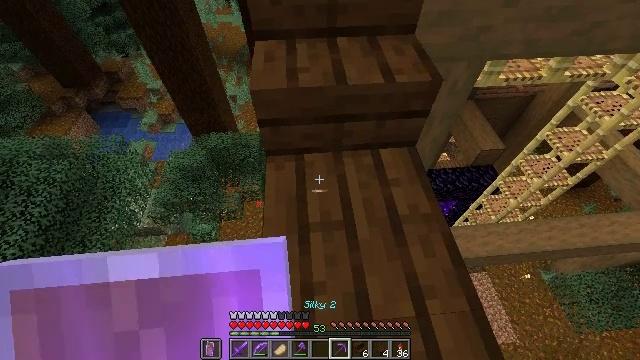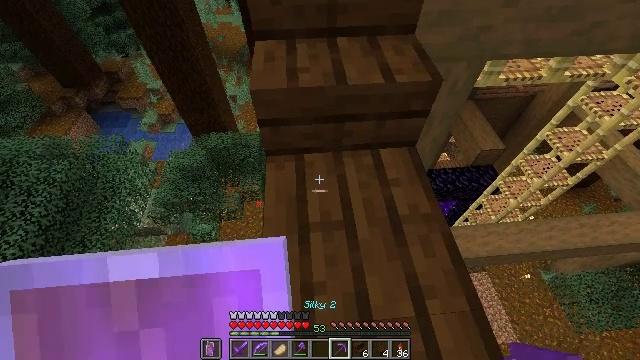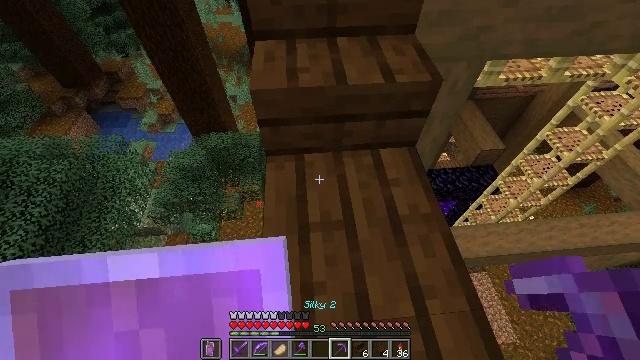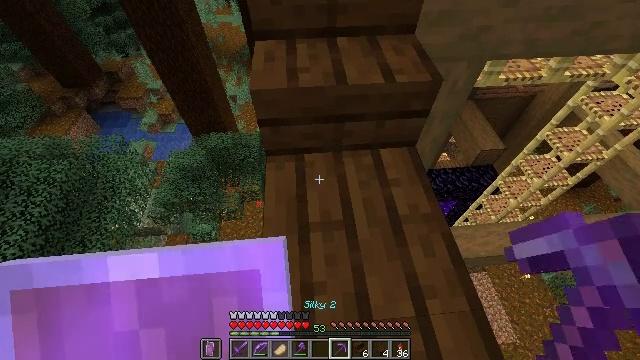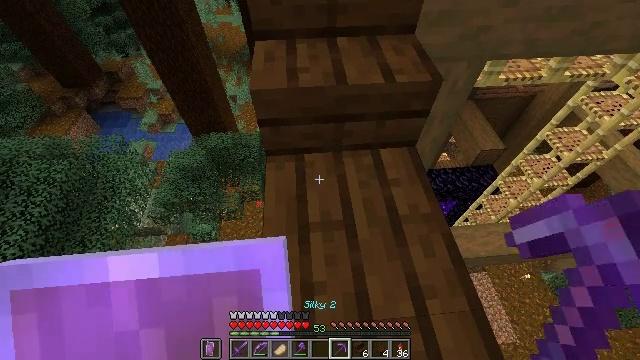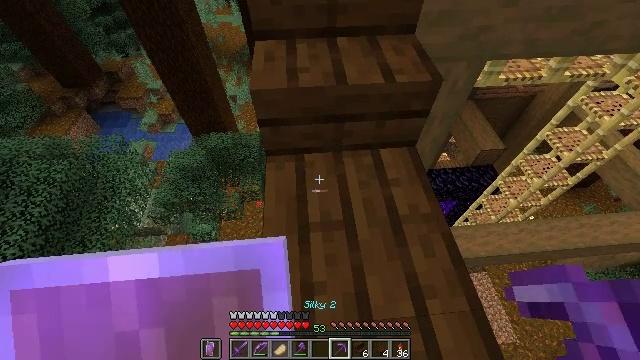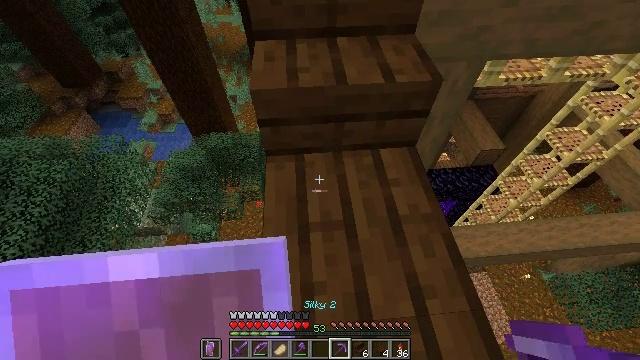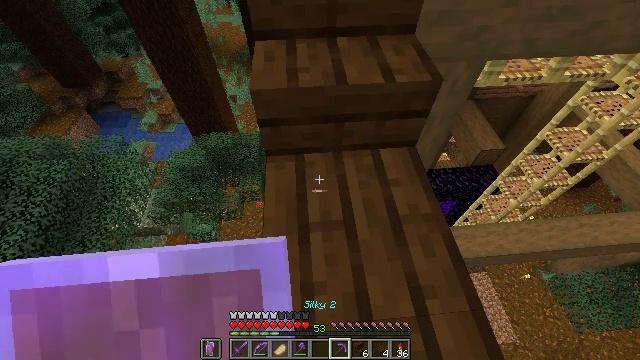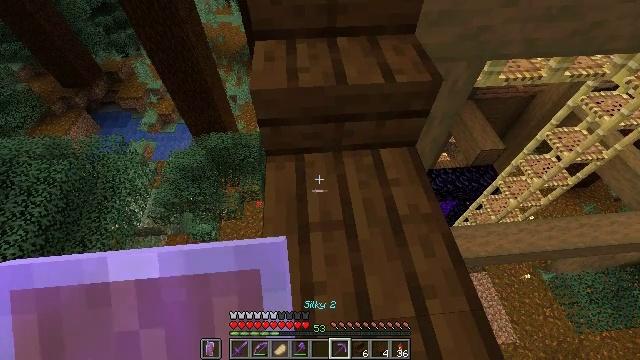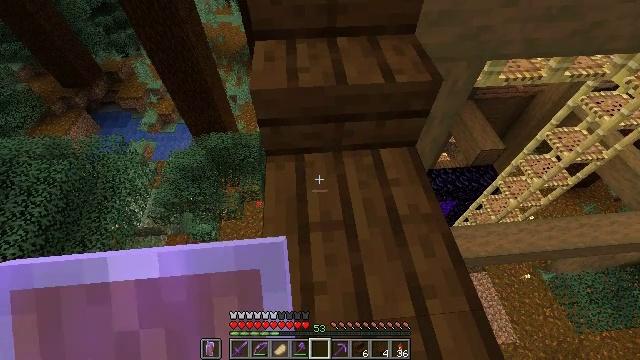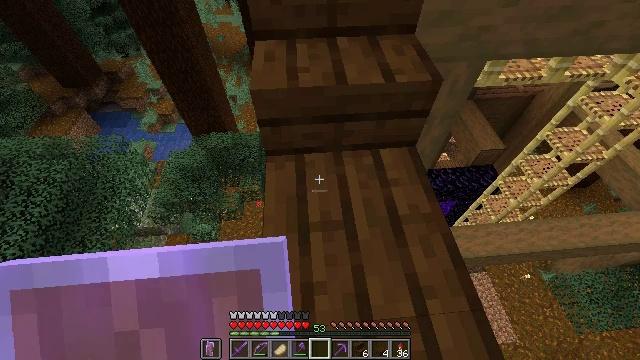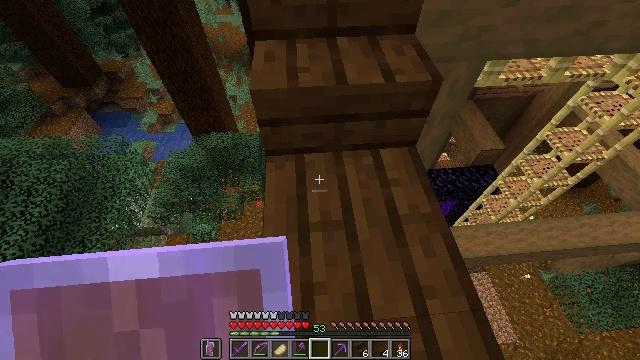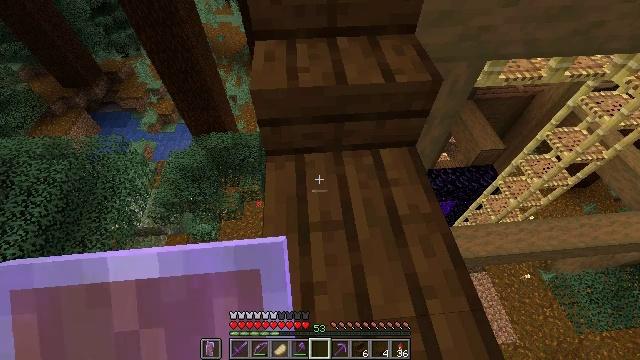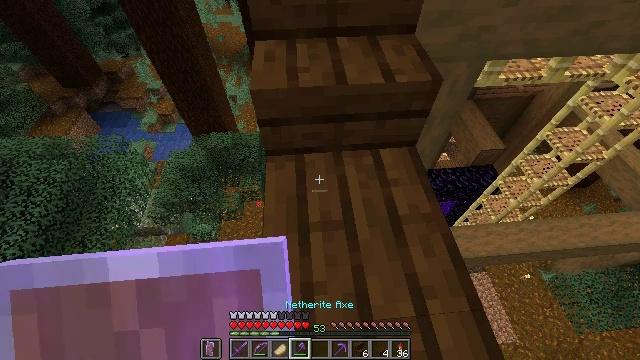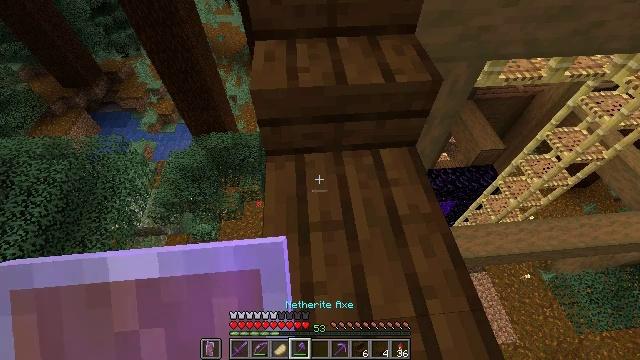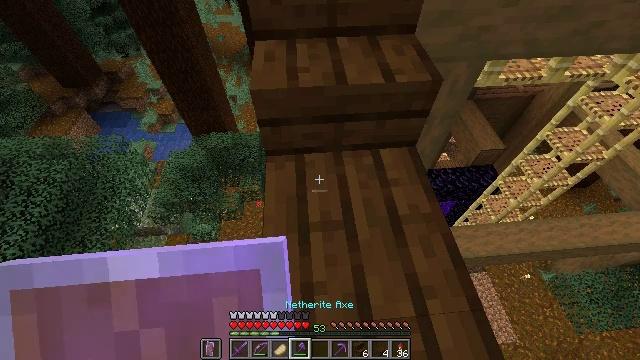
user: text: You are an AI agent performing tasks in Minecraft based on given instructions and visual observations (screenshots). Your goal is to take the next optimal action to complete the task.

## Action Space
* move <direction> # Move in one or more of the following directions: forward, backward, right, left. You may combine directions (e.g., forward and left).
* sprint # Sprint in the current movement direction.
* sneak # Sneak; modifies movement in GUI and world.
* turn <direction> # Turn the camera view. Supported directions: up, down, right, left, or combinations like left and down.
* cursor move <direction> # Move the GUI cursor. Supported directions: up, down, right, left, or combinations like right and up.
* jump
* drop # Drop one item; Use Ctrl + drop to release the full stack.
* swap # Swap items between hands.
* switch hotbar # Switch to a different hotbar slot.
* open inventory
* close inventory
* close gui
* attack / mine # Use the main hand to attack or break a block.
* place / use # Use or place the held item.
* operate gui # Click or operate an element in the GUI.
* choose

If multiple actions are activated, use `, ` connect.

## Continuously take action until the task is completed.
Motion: motion action
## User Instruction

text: Gather dark oak slab from the structure.
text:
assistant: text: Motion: sneak
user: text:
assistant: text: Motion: sneak
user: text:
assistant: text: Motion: sneak
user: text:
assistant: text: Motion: sneak
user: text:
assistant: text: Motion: sneak
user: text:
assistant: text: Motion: sneak
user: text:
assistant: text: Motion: sneak
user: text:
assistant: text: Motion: sneak
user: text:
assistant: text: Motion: sneak
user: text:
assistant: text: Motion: sneak
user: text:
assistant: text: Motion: sneak
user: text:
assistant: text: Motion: sneak
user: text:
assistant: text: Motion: sneak
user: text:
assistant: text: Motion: sneak
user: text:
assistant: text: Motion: sneak
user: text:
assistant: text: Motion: sneak
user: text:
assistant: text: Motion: sneak
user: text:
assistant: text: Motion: move forward, sneak, turn right and down
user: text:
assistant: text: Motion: move forward, sneak, turn right and down
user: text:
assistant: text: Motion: move forward, sneak, turn down
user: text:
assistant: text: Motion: sneak
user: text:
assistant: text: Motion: sneak
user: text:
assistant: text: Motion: sneak
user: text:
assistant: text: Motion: sneak
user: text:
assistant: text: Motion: sneak
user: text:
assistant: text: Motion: sneak
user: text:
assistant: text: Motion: sneak
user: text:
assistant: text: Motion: sneak
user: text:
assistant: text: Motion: move forward, sneak
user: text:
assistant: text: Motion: move forward, sneak